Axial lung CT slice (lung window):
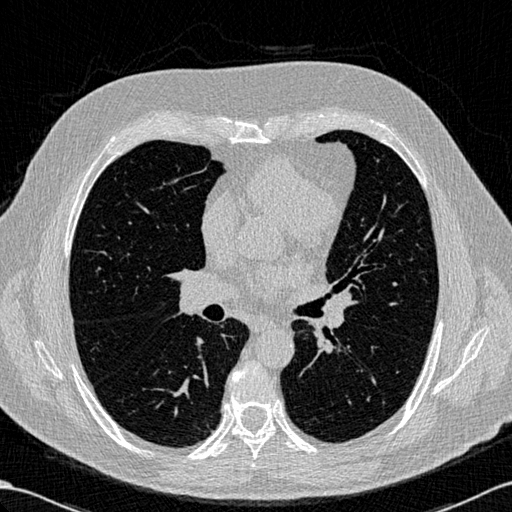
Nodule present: no